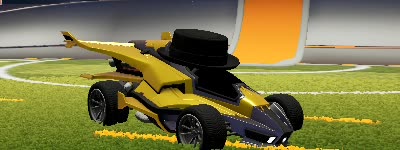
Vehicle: aftershock